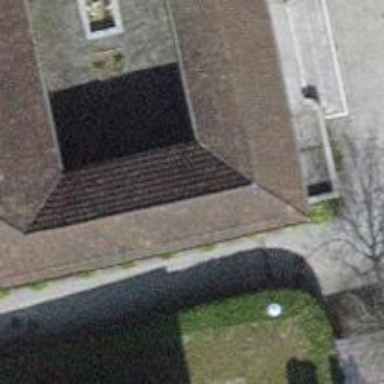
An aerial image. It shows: View of roof of building.